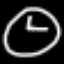
Label: clock